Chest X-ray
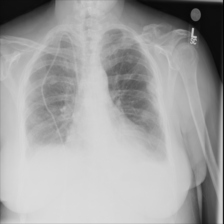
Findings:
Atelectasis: negative
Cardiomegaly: negative
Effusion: positive
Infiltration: negative
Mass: negative
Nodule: negative
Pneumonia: negative
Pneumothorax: negative
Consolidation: negative
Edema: negative
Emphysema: negative
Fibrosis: negative
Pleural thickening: negative
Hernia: negative